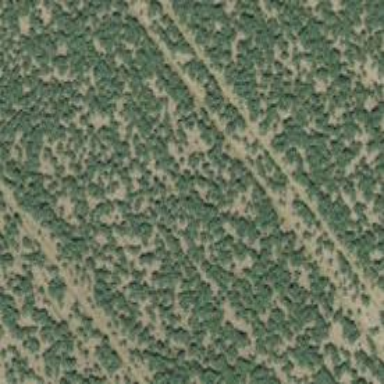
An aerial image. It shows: Single tag "natural: tree."